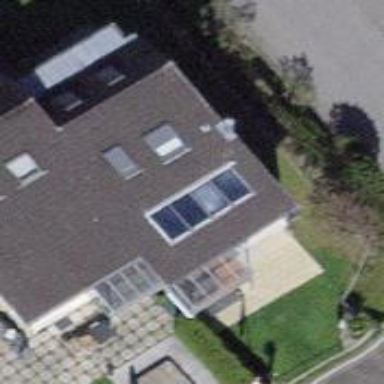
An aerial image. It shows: Solar power generator utilizing photovoltaic technology with solar photovoltaic panels.